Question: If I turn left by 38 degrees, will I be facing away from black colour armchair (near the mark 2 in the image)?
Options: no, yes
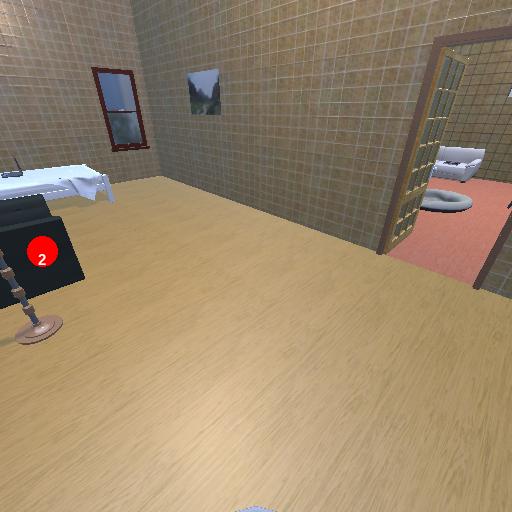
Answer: no